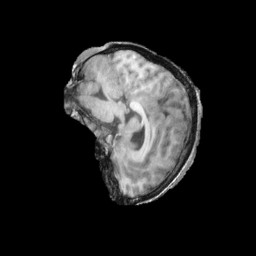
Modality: T1w
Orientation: sagittal
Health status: ill
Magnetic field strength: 3 T